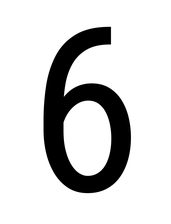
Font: Roboto_Condensed_Regular